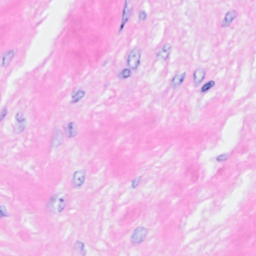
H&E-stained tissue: Breast